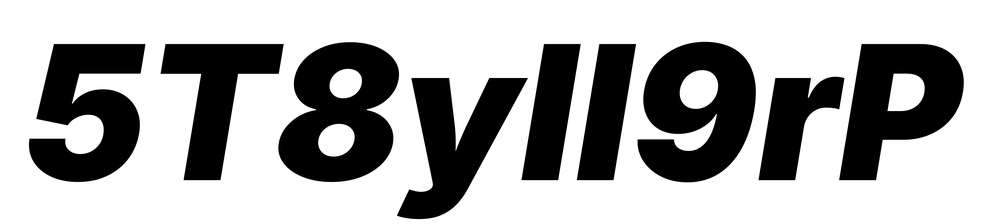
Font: Inter-Italic_Black_Italic